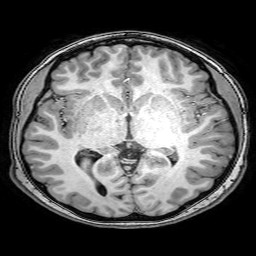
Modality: T1w
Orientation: coronal
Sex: female
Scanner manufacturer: philips
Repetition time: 0.008189 s
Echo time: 0.00375 s